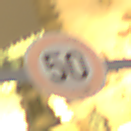
Verkehrszeichen: Geschwindigkeit50
Umgebung: Outdoor, Urban
Tageszeit: Night
Wetter: Overcast
Licht: Artificial
Jahreszeit: NotSpecified
Kontrast: MediumContrast